Platform: macOS
Application: Chrome
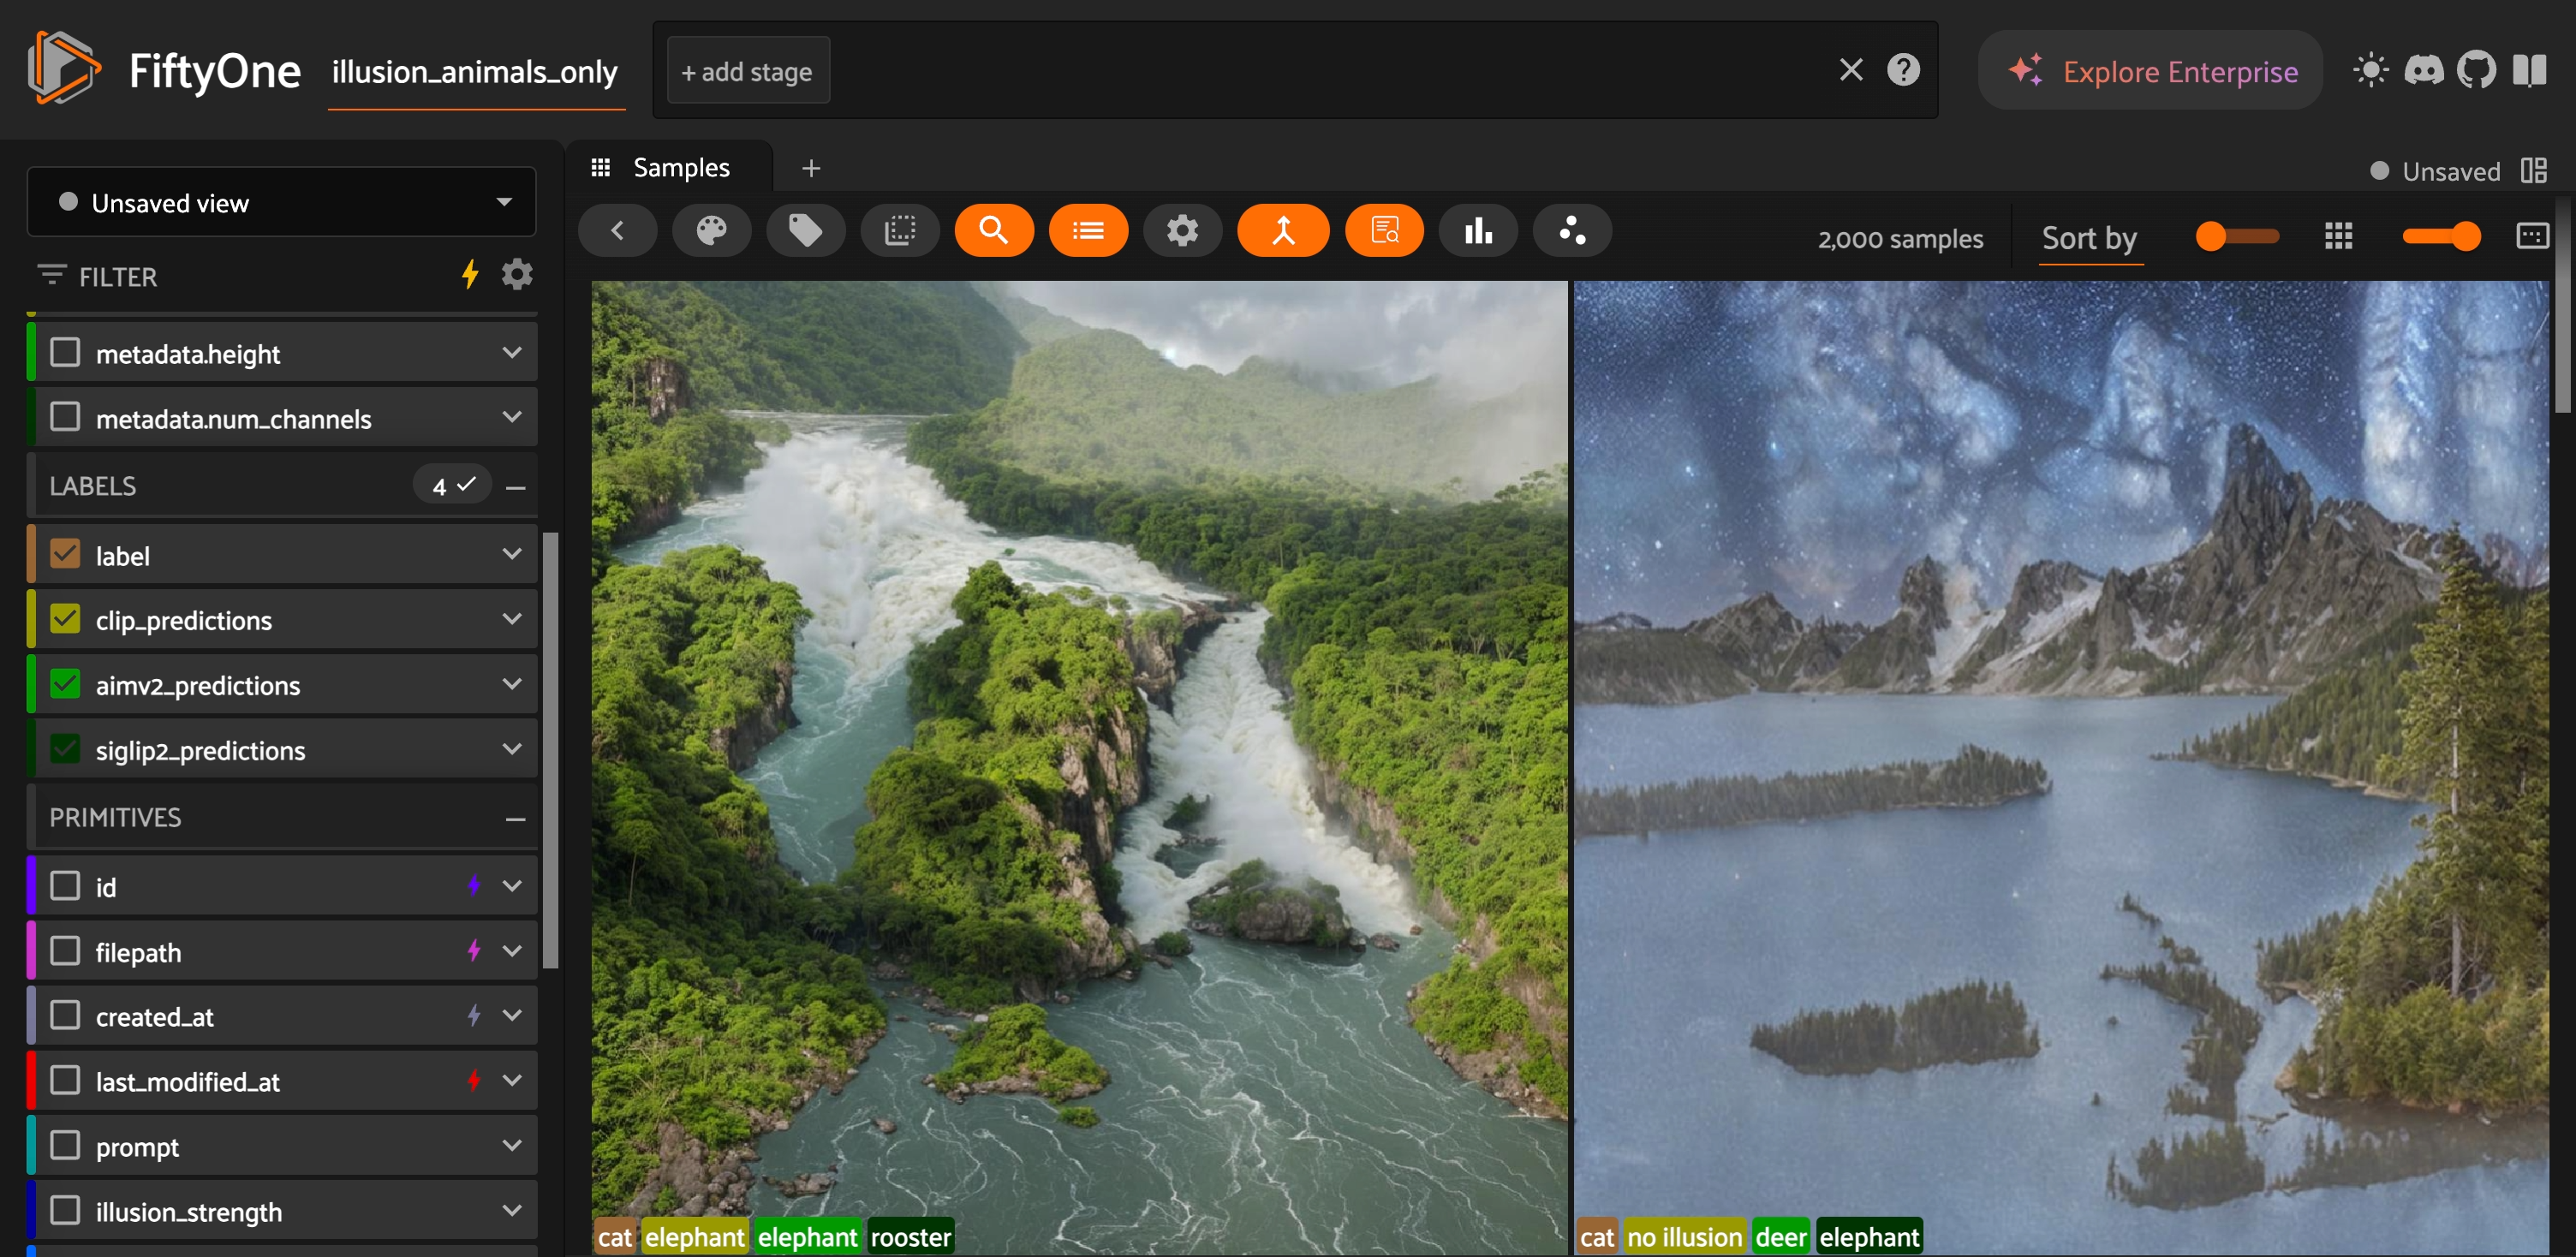
task_description: Add a view stage
action_type: click
element_info: Menu Item
steps_since_start: 1